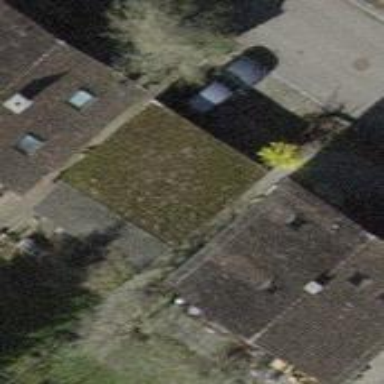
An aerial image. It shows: Detached building.